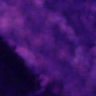
Metastatic tissue present: no